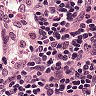
Metastatic tissue present: no